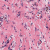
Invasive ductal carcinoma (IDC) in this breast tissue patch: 0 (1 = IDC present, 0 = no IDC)